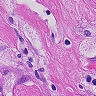
Metastatic tissue present: yes